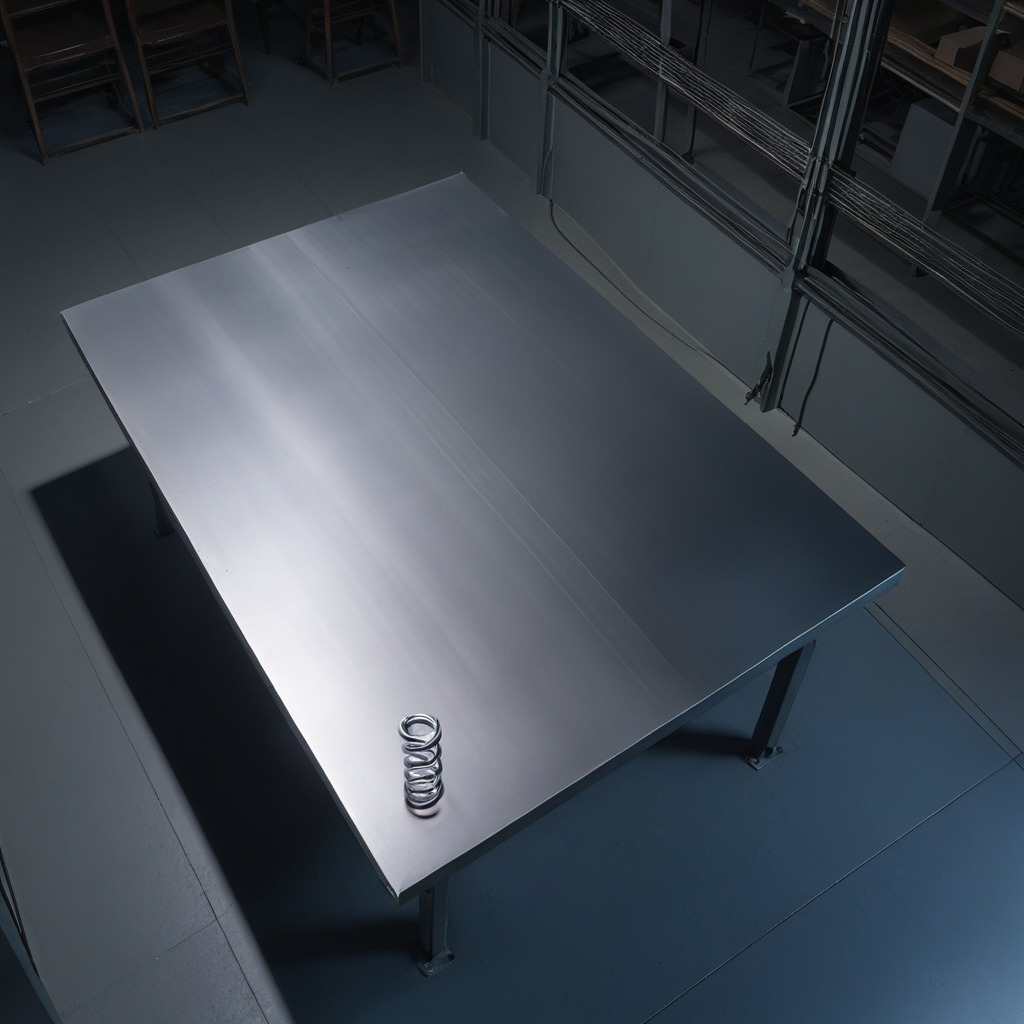
A coiled metal spring is lying on the clean empty table in the evening soft directional lighting on the tabletop realistic grain studio-quality clarity centered framing